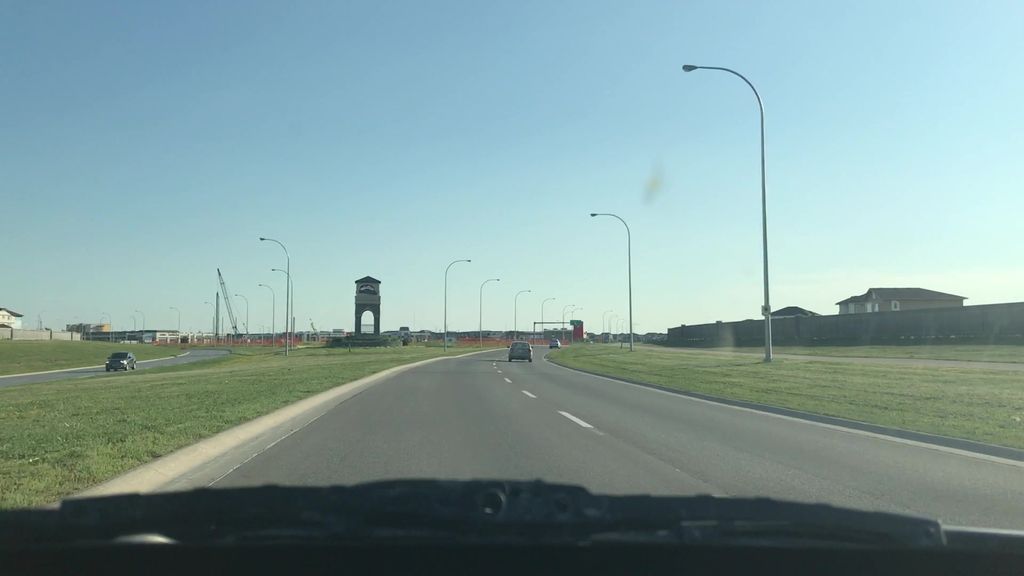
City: winnipeg